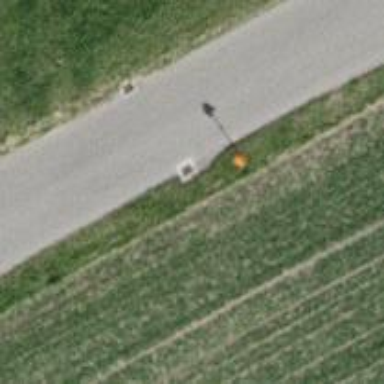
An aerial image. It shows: Pipeline marker.